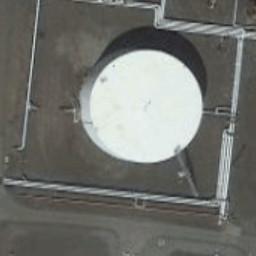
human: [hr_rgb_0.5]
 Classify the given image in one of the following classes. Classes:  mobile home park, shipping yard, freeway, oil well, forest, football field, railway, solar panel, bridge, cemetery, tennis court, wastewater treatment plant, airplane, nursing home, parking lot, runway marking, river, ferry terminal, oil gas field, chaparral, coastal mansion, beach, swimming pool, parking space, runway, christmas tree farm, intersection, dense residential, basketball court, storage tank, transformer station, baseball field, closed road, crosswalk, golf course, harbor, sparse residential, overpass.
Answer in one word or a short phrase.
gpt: storage tank